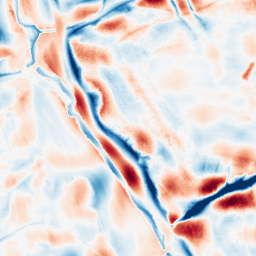
Category: wavelet
Decomposition family: wavelet_biorthogonal
Decomposition parameters: wavelet: bior3.5
level: 5
Upsampling method: cubic_mitchell
Upsampling parameters: scale: 8
Upsampling scale: 8